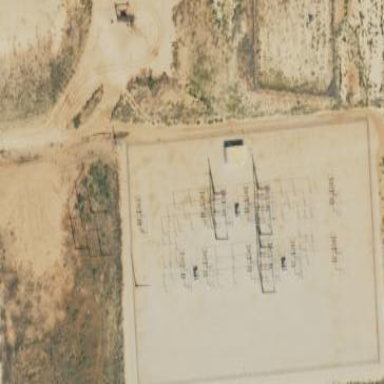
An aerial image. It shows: Transmission level substation.